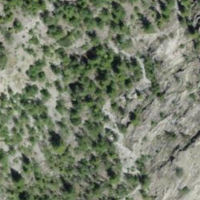
EUNIS habitat code: 48
Species observed at this site:
Saxifraga aspera
Hipparchia semele